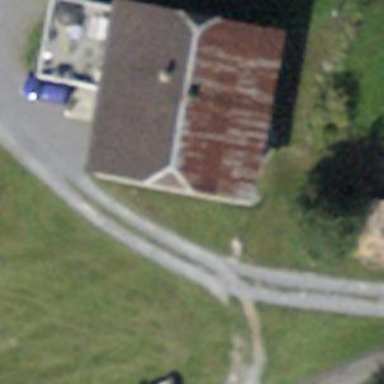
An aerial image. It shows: Farm shop.